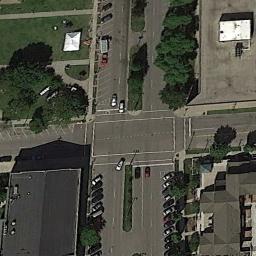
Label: intersection